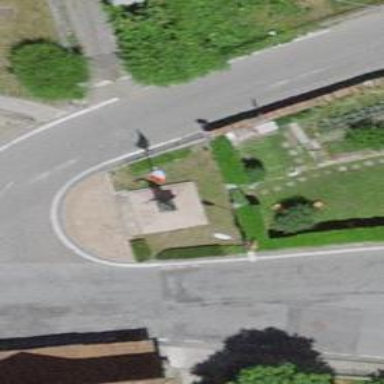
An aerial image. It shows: Memorial site with historic significance.